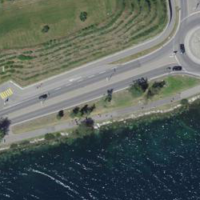
EUNIS habitat code: 14
Species observed at this site:
Cinclus cinclus
Podiceps cristatus
Sorbus aucuparia
Fringilla coelebs
Anas platyrhynchos